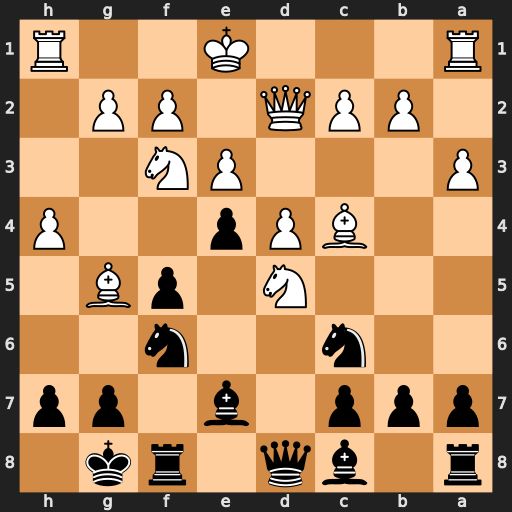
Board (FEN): r1bq1rk1/ppp1b1pp/2n2n2/3N1pB1/2BPp2P/P3PN2/1PPQ1PP1/R3K2R
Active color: b
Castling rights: KQ
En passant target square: -
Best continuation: Nxd5 Bxe7 Nxe7